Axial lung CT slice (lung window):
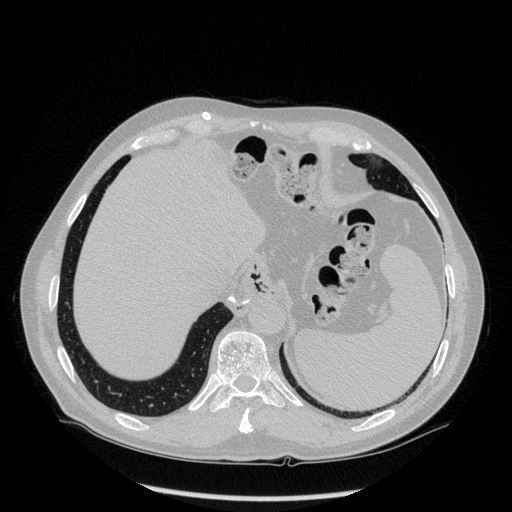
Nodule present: no